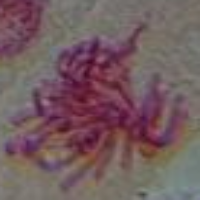
Label: metaphase